Question: I tried to host an html file in an WinForms WebBrowser control but I could not see the header color being updated. Please refer the below image. If I opened in an Internet Explorer, the color is showing fine but it is not updating while hosting in the WebBrowser control

Below is the code I am using for style sheet. The code with is not been updated in WebBrowser control. Why this is happeneing? and is it possible to fix this issue?
'''
body {
background-color: #777777;
font-family: Verdana, Geneva, sans-serif;
font-size: 9pt;
}
table {
font-family: Verdana, Geneva, sans-serif;
font-size: 9pt;
background-color: #FFF;
}
h1, h2 {
background: #b4d5ff;
background: linear-gradient(to bottom, #dfecff 0%, #b4d5ff 100%);
}
'''
Below is the html code that I have used for testing.
'''
<html><body><head>
<link rel="stylesheet" href="test.css" type="text/css" /></head>
<h2>Testing</h2>
<table>
<tr><td>text1</td></tr>
<tr><td>text2</td></tr>
<tr><td>text3</td></tr>
<tr><td>text4</td></tr>
</table>
</body>
</html>
'''
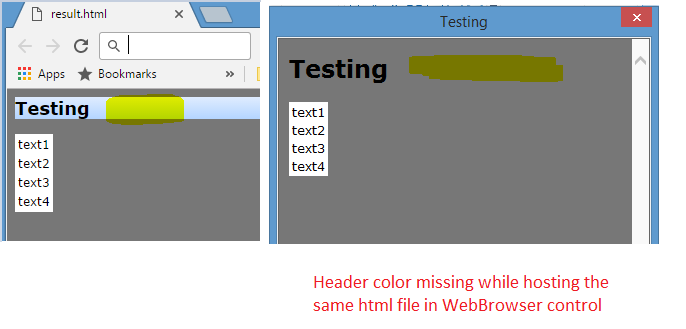
Answer: The WebBrowser control is based on an old version of Internet Explorer that does not support 'linear-gradient'.
You either need to use a fallback approach that works in IE, or switch to a different control that is based on a different HTML rendering engine with wider-ranging support for modern CSS.